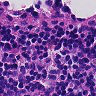
Metastatic tissue present: no